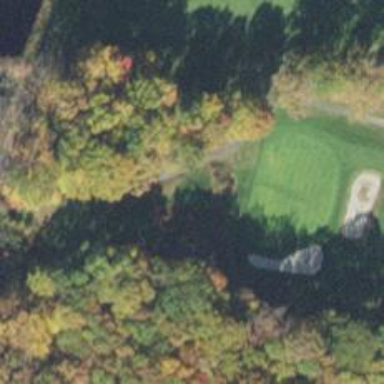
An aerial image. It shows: Golf tee.